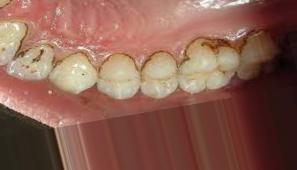
Condition: Tooth Discoloration